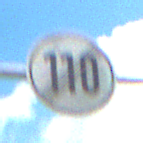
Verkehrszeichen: EndeGeschwindigkeit110
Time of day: Midday
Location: Outdoor (Nature)
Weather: PartlyCloudy
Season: Autumn
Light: Natural